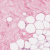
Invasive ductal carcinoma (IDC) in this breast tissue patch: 0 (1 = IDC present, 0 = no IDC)